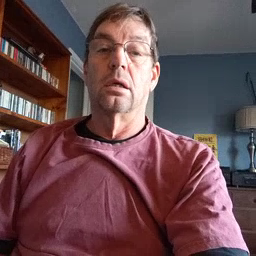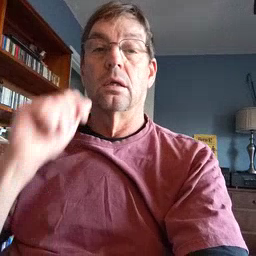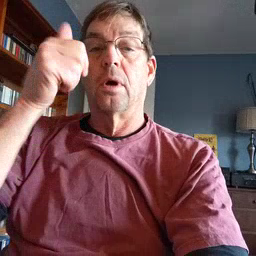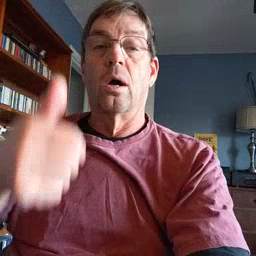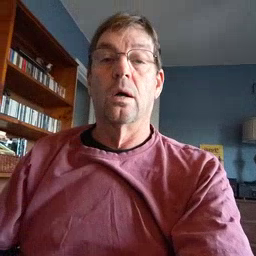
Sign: tomorrow